Interaction volume radius: 5 \u00c5
Interaction volume height: 40 \u00c5
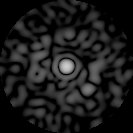
Disorder parameter: 0.8545